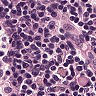
Metastatic tissue present: no